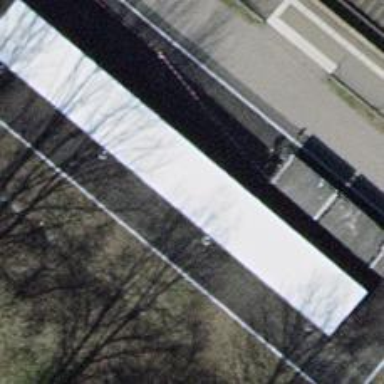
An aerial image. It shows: Rack for bicycle parking.